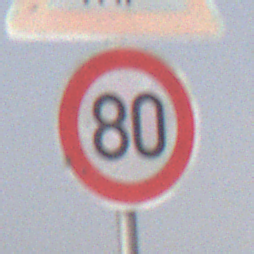
Verkehrszeichen: Geschwindigkeit80
Zusatzzeichen oben: ViehtriebLinks
Umgebung: Outdoor, Nature
Tageszeit: MorningAfternoon
Wetter: PartlyCloudy
Licht: Natural
Jahreszeit: NotSpecified
Kontrast: MediumContrast